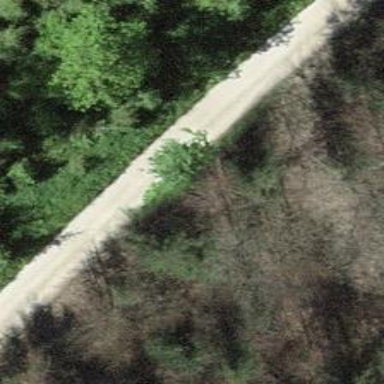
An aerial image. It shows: Compacted track with grade2 level.